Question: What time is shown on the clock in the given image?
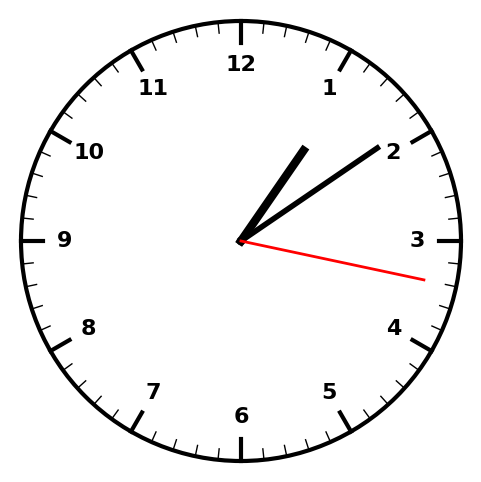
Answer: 01:09:17